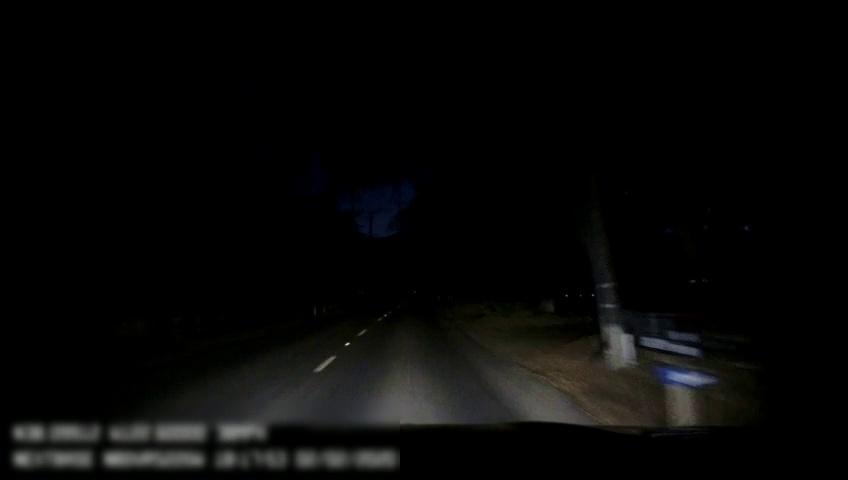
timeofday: Night
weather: Other
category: Drivable Space
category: Lanes | Opposite Lane
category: Lanes | Current Lane